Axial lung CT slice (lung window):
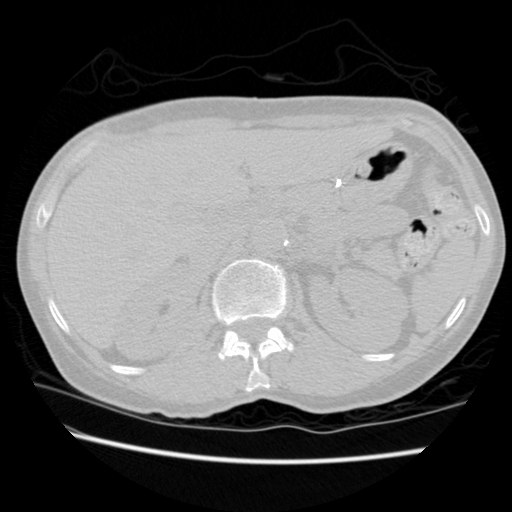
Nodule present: no